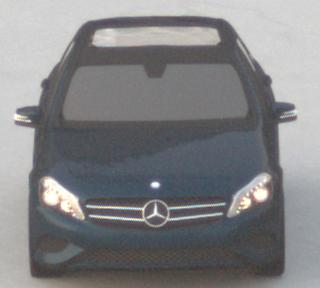
Make: Mercedes-Benz
Model: A 180
Detailed model: A-Class (176)
Model produced from: 2012/09
Model produced until: 2015/07
Doors: 5
Color: blue
Road condition: dry road
Daytime: dawn
Contrast: low contrast